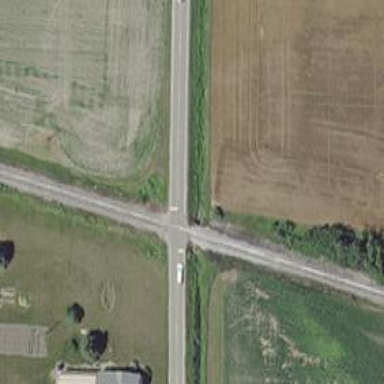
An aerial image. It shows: Tertiary road.